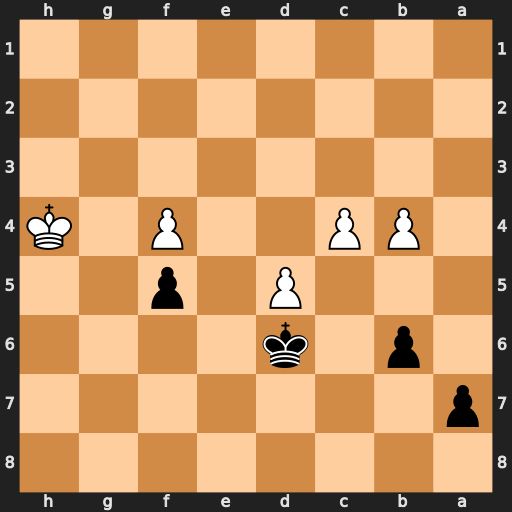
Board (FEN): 8/p7/1p1k4/3P1p2/1PP2P1K/8/8/8
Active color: b
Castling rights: -
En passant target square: -
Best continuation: a5 c5+ bxc5 bxa5 Kxd5 a6 Kc6 a7 Kb7 a8=Q+ Kxa8